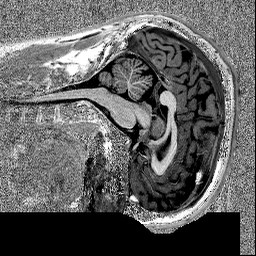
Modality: MP2RAGE
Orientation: sagittal
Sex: male